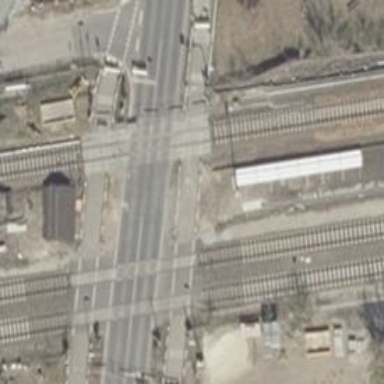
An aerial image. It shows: Railway crossing with lights and full barriers.